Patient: sex M, age 50
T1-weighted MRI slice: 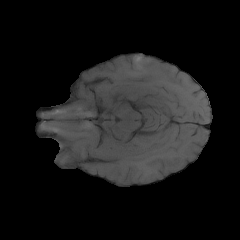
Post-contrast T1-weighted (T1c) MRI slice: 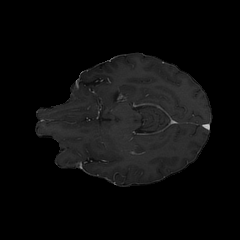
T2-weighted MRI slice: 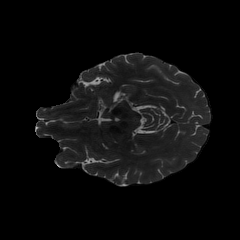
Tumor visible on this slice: no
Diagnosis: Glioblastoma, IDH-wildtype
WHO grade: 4